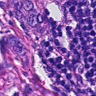
Metastatic tissue present: yes